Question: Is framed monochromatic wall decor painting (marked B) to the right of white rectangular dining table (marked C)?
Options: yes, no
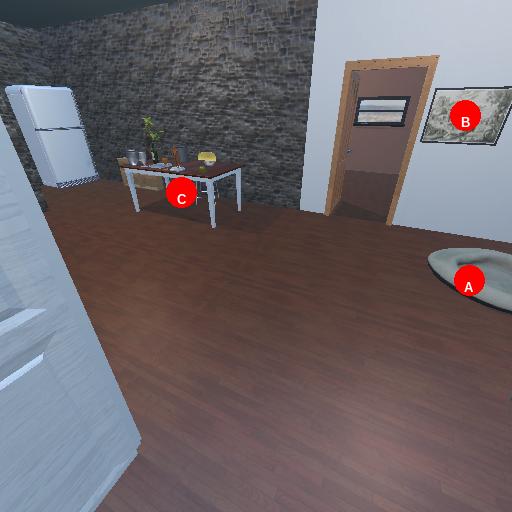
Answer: yes